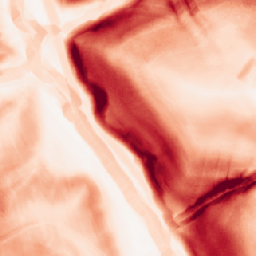
Category: morphological
Decomposition family: morphological_gradient
Decomposition parameters: size: 7
shape: diamond
Upsampling method: area
Upsampling parameters: scale: 8
Upsampling scale: 8